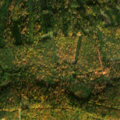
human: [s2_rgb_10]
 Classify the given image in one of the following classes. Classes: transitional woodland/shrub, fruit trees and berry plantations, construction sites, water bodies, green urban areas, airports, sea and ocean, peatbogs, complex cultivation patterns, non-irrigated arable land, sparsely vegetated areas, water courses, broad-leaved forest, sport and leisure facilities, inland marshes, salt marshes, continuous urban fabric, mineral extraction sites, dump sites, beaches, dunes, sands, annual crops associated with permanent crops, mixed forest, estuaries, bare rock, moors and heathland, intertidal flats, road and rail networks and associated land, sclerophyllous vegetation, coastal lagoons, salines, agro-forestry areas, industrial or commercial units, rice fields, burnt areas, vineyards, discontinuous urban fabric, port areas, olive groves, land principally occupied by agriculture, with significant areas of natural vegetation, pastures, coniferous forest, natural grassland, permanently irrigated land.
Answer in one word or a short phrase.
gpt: broad-leaved forest, coniferous forest, mixed forest